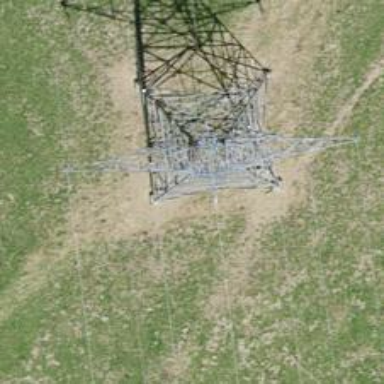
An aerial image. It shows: Towering power structure.